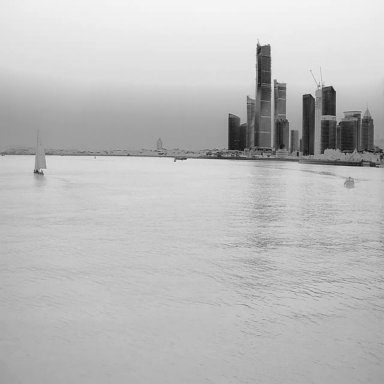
There is a sailboat in the infrared image.